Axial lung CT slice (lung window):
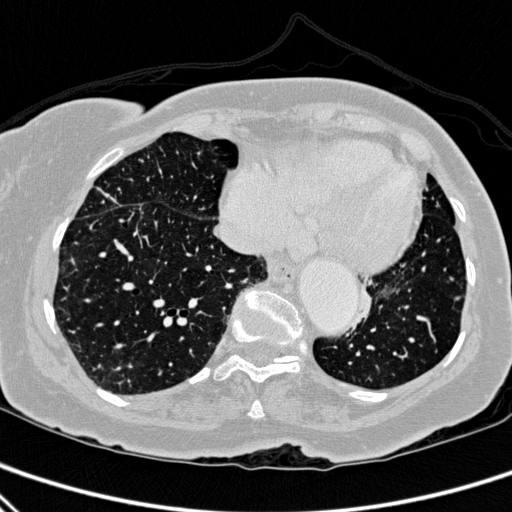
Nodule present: no